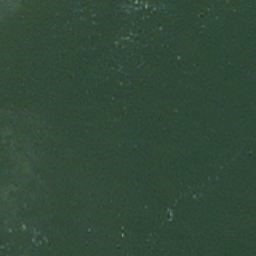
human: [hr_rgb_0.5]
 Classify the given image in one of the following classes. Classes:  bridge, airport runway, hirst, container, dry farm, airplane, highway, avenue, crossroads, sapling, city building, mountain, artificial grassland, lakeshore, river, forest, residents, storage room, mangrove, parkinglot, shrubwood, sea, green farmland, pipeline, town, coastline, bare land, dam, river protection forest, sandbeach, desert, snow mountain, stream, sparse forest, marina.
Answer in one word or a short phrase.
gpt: sea